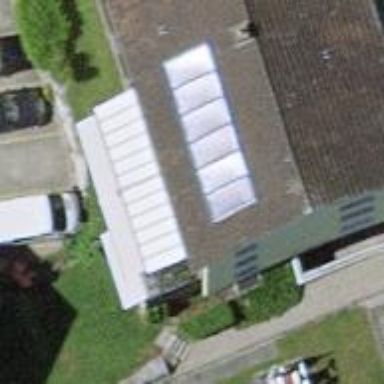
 consisting of solar photovoltaic panels."